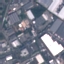
Land use / land cover: Industrial